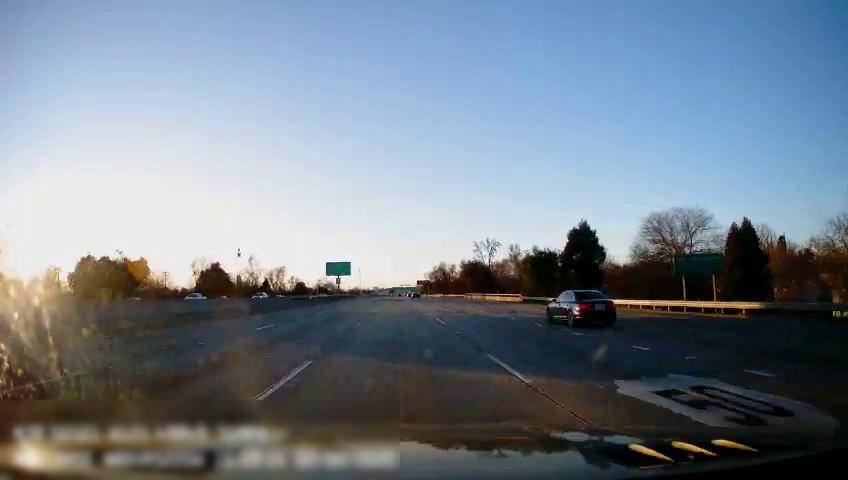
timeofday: Day
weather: Sunny
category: Drivable Space
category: Vehicles | Car
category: Vehicles | Truck
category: Vehicles | SUV
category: Lanes | Current Lane
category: Lanes | Current Lane
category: Lanes | Alternate Lane
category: Lanes | Alternate Lane
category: Traffic | Signs